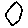
Label: hexagon